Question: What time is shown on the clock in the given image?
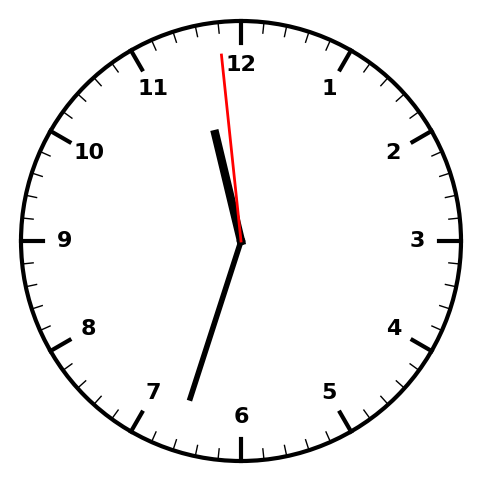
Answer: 11:32:59